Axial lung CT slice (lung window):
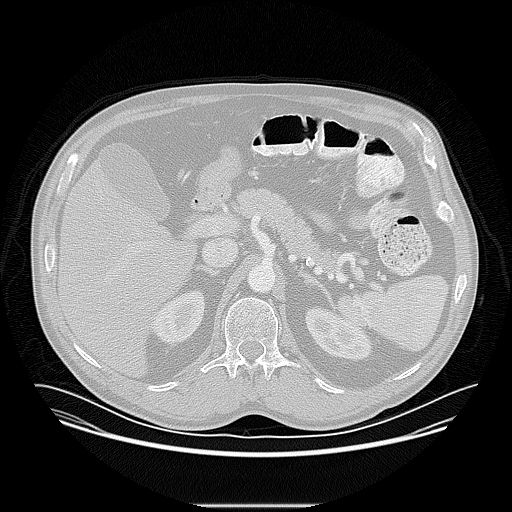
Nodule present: no